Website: home-depot
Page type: billing-address
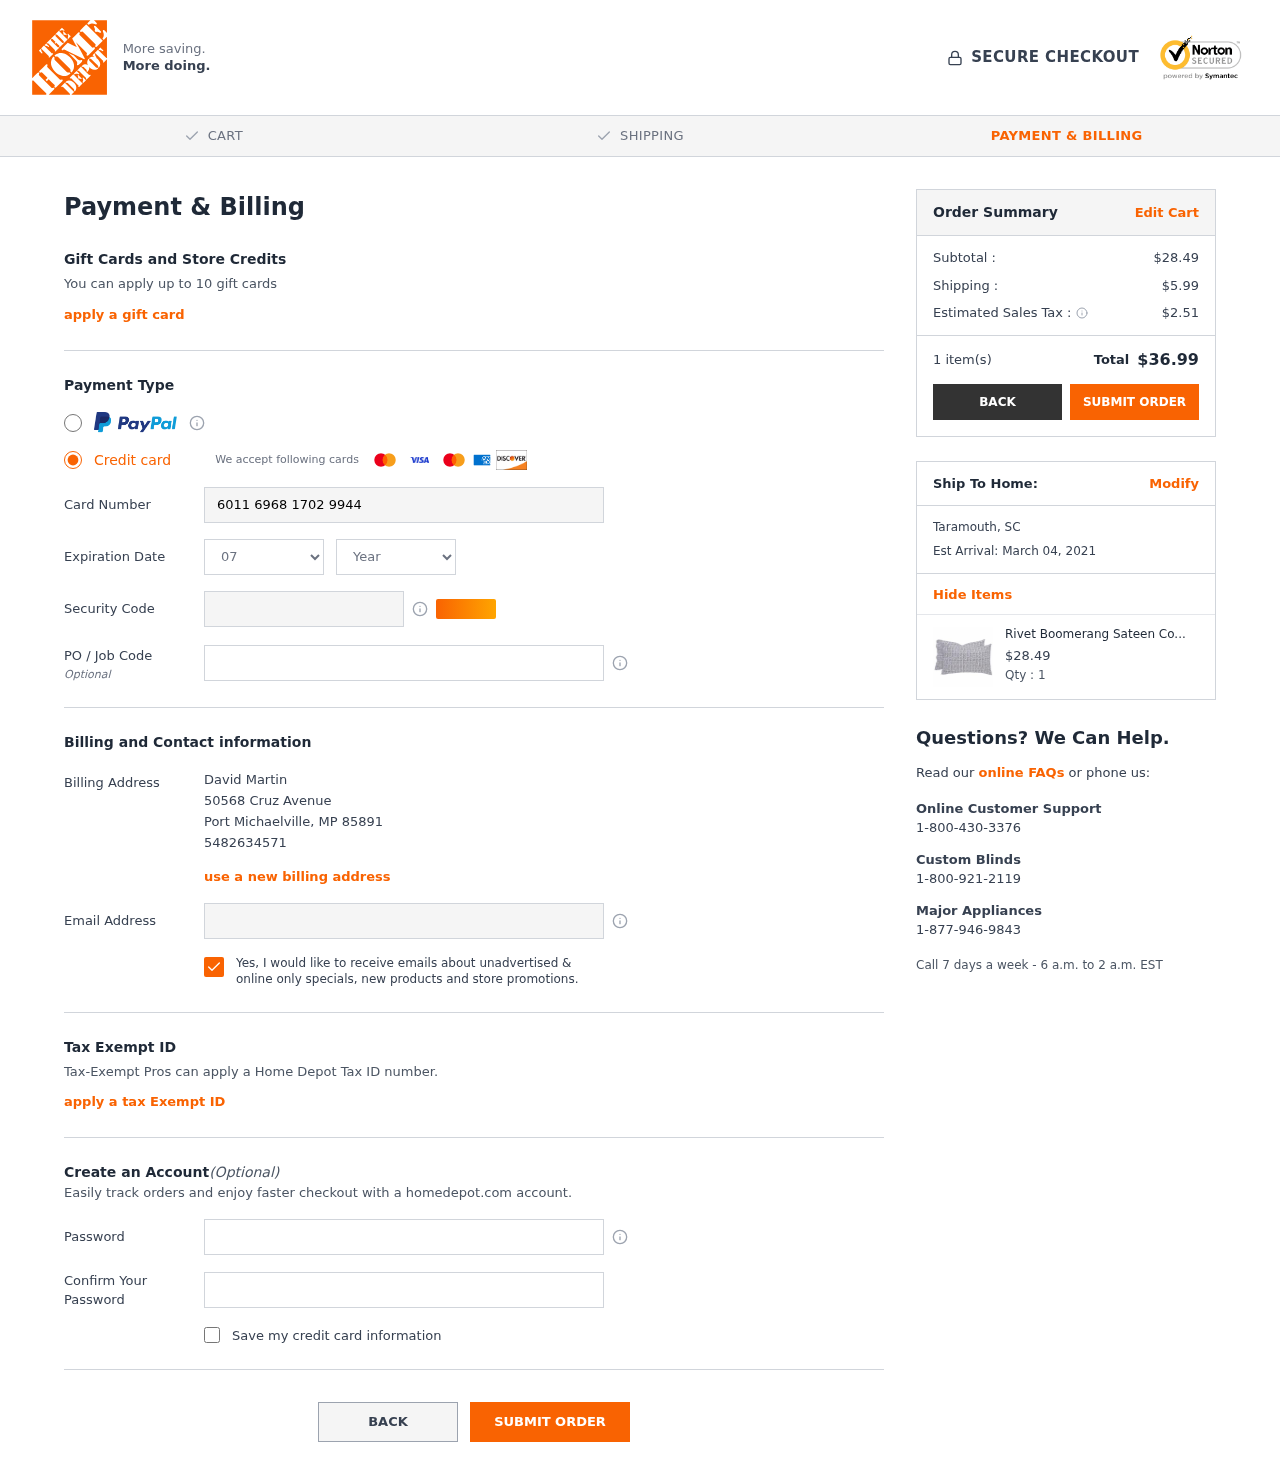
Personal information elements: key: PII_CARD_CVV
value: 285
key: PII_CARD_EXPIRY_MONTH
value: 07
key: PII_CARD_EXPIRY_YEAR
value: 28
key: PII_CARD_NUMBER
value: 6011 6968 1702 9944
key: PII_CITY
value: Port Michaelville
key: PII_CITY2
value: Taramouth
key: PII_EMAIL
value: david_martin@yahoo.com
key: PII_FULLNAME
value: David Martin
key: PII_PHONE
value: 5482634571
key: PII_POSTCODE
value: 85891
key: PII_STATE_ABBR
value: MP
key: PII_STATE_ABBR2
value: SC
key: PII_STREET
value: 50568 Cruz Avenue
Product elements: key: PRODUCT1_NAME
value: Rivet Boomerang Sateen Cotton Pillowcase Set
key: PRODUCT1_PRICE
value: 28.49
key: PRODUCT1_QUANTITY
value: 1
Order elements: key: ORDER_SUBTOTAL
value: $28.49
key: ORDER_SHIPPING_COST
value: $5.99
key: ORDER_TAX
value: $2.51
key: ORDER_NUM_ITEMS
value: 1 item(s)
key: ORDER_TOTAL
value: $36.99
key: ORDER_DELIVERY_DATE
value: Est Arrival: March 04, 2021